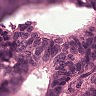
Metastatic tissue present: yes